Brain MRI, t2w sequence, axial 2D slice.
Patient: age 46, sex F, weight 90 kg, height 1.9 m
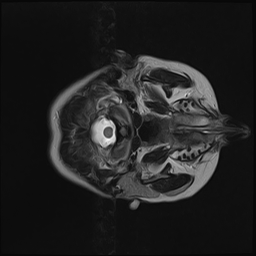